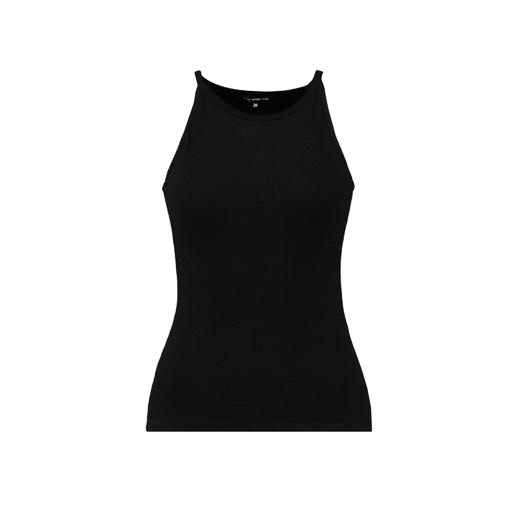
black uo high neck tank top, black ribbed tank top, black tank top, white background